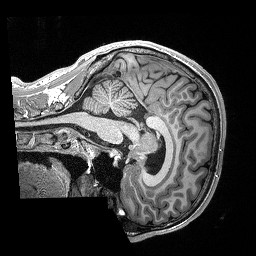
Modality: T1w
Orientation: sagittal
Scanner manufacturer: siemens
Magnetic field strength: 3 T
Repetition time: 2.3 s
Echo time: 0.00288 s